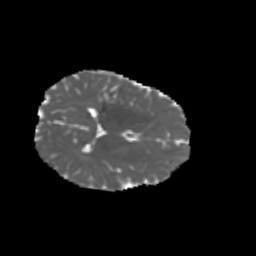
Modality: MD
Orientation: axial
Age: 7
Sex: female
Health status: healthy